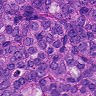
Metastatic tissue present: yes